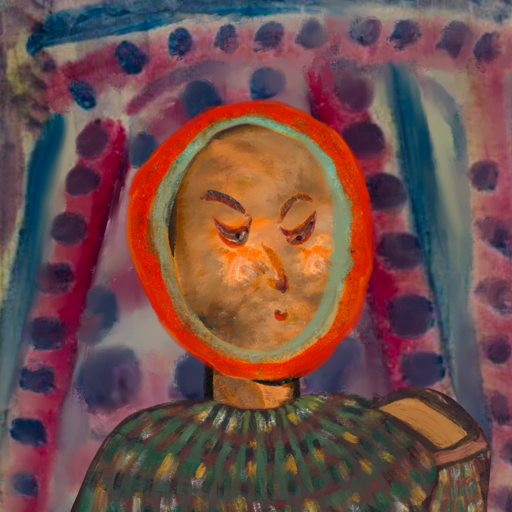
Background: HillGirl, Head And Neck Side: Gypsy_Queen, Face Side: Hypocrite, Bust: After_Raid, Hair Side: Sisters, Head Accessory: Blank, Second Necklace: Blank, Necklace: Blank, Baby: Blank